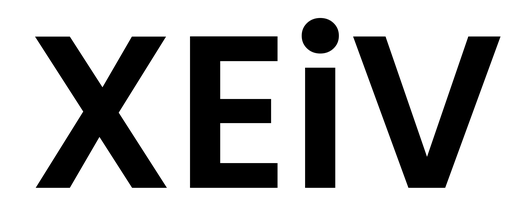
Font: Poppins-SemiBold